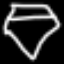
Label: diamond